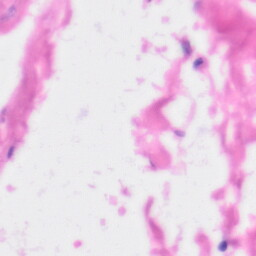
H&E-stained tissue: Kidney